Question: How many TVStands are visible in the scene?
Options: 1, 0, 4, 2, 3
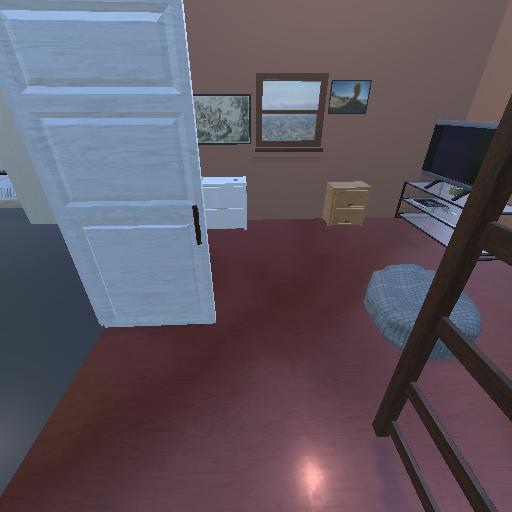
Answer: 1